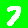
Digit: 7